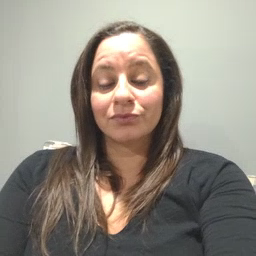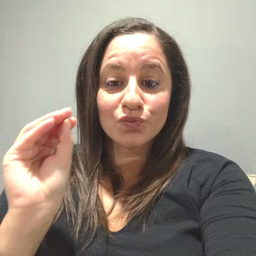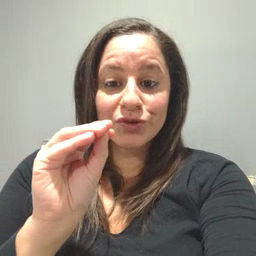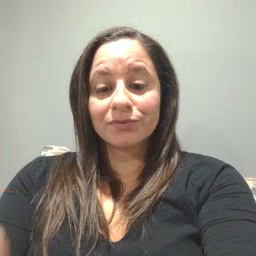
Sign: kiss